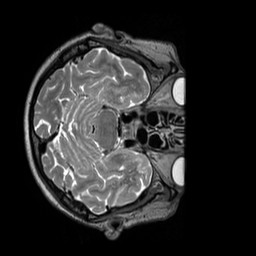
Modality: T2w
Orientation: axial
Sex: female
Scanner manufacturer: siemens
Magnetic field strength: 3 T
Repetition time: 3.2 s
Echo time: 0.409 s